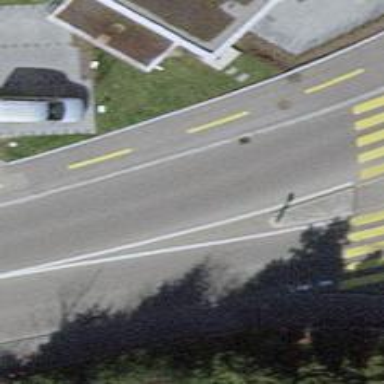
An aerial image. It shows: Secondary road with asphalt surface. There is cycle track on the right side of the road.